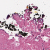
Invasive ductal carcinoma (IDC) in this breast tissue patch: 0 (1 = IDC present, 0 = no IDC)